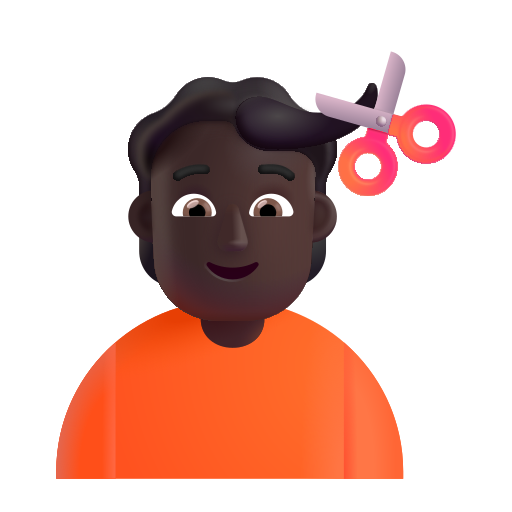
person getting haircut color dark